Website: walmart
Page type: address-validator
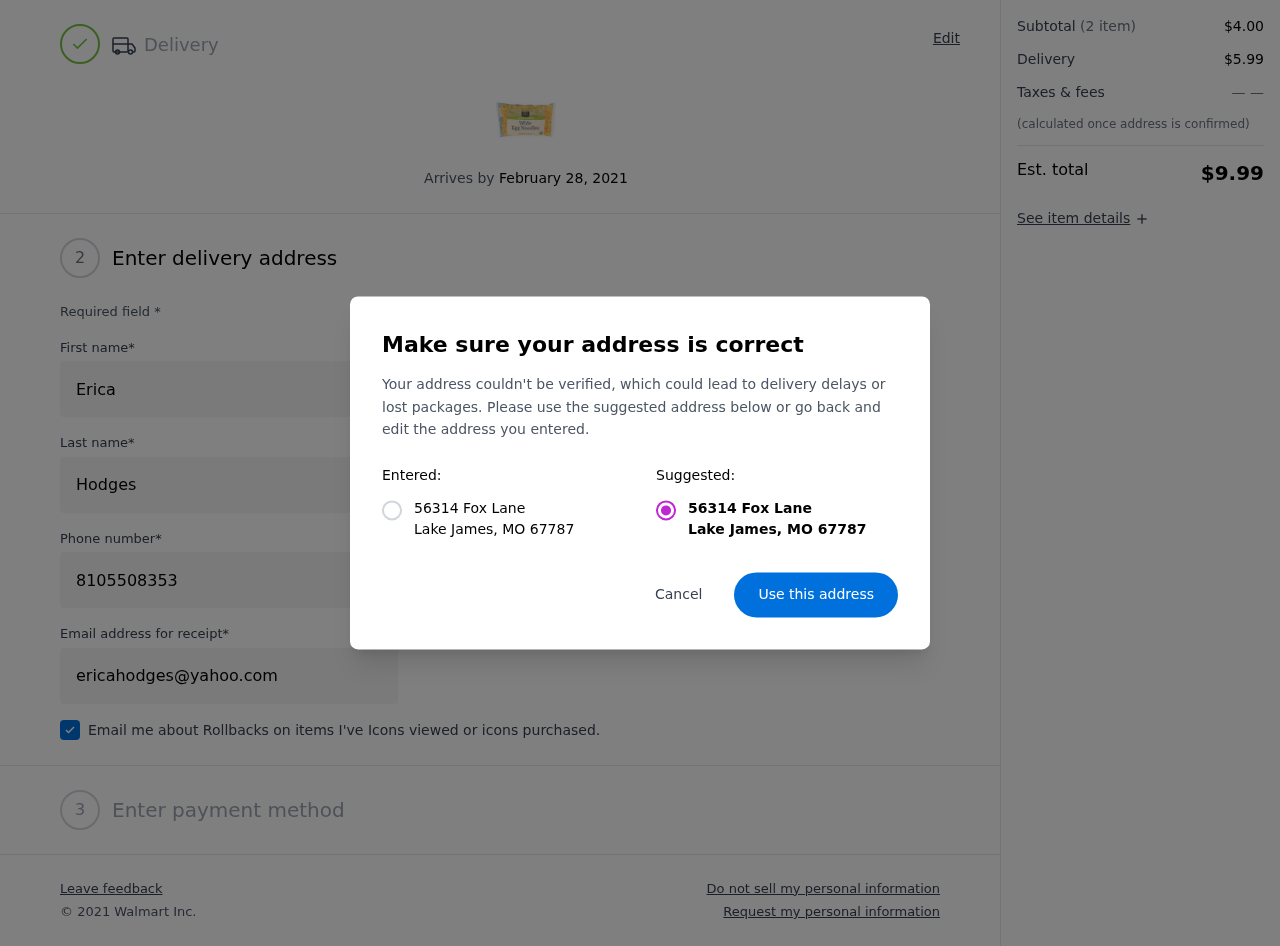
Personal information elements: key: PII_CITY
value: Lake James
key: PII_POSTCODE
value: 67787
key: PII_STATE_ABBR
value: MO
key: PII_STREET
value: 56314 Fox Lane
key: PII_FIRSTNAME
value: Erica
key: PII_LASTNAME
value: Hodges
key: PII_PHONE
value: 8105508353
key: PII_EMAIL
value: ericahodges@yahoo.com
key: PII_POSTCODE_FULL
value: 67787
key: PII_POSTCODE_NUMERIC
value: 67787
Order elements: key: ORDER_DELIVERY_DATE
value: February 28, 2021
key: ORDER_SUBTOTAL
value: $4.00
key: ORDER_SHIPPING_COST
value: $5.99
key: ORDER_TOTAL
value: $9.99